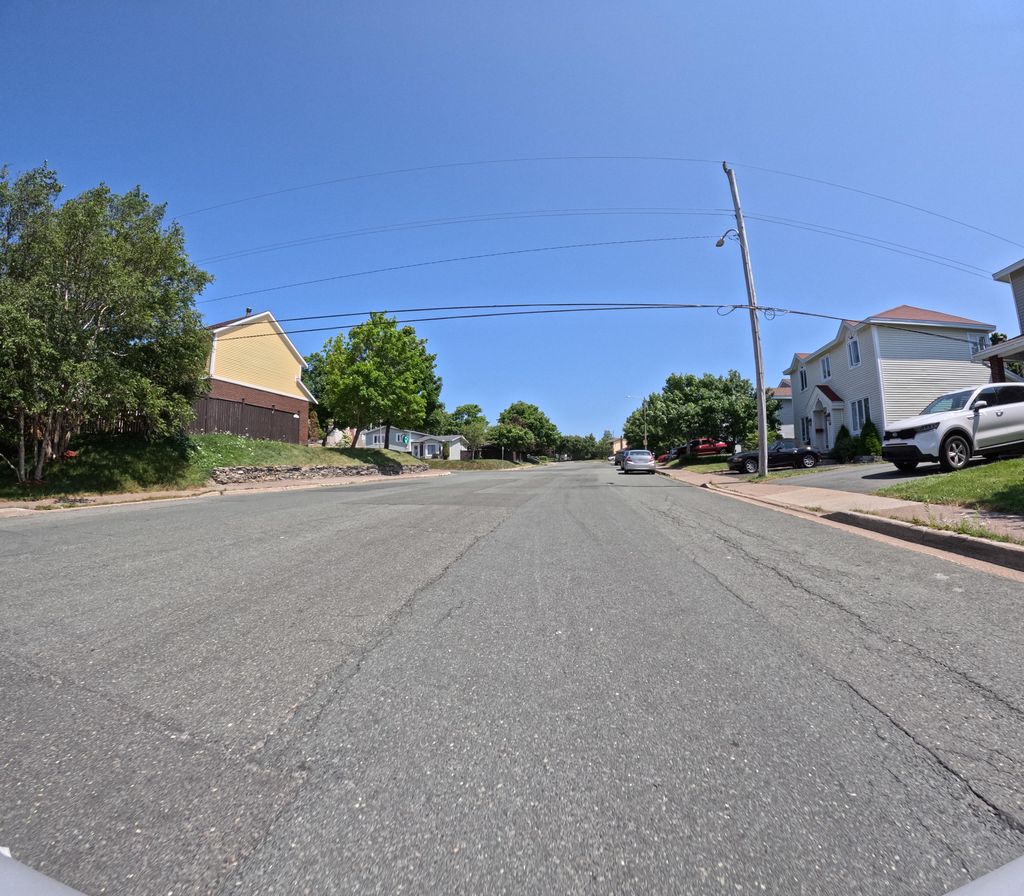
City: st_johns